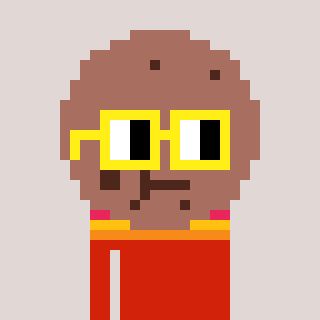
a pixel art character with square yellow glasses, a cookie-shaped head and a red-colored body on a warm background